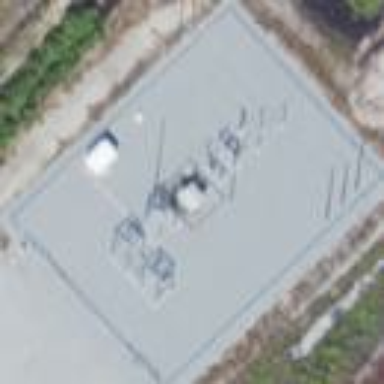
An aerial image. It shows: Industrial power substation enclosed by fence.